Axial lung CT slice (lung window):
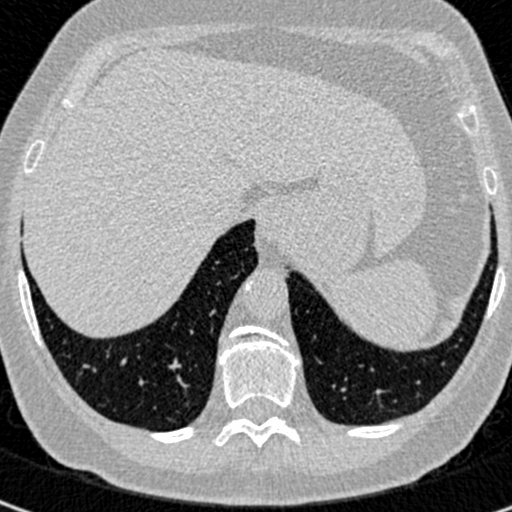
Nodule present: no